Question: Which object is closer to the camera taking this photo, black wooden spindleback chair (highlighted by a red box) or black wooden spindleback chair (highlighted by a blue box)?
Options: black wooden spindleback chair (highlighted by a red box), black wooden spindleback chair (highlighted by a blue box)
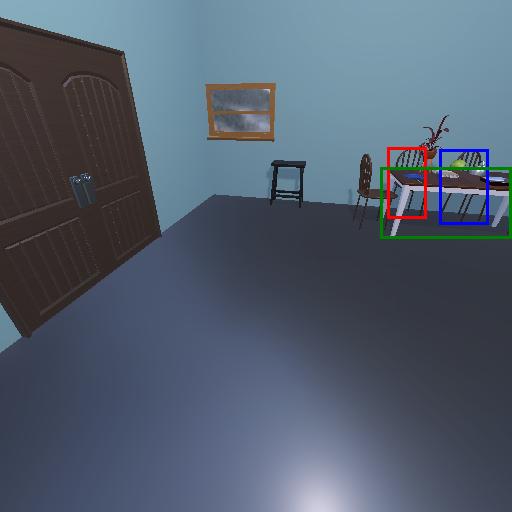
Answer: black wooden spindleback chair (highlighted by a red box)